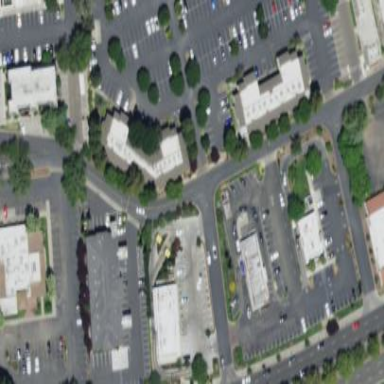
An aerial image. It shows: Commercial area.